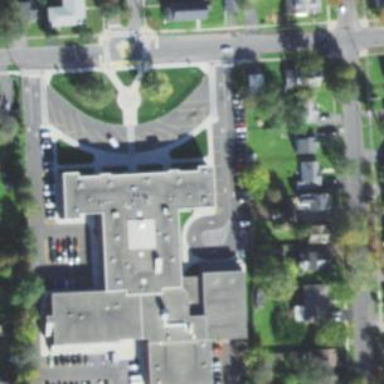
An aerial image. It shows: School building.